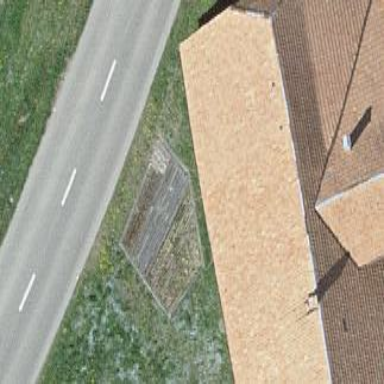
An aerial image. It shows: Farm building.